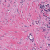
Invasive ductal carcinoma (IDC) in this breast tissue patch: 1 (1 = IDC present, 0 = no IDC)